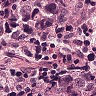
Metastatic tissue present: yes